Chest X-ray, PA view. Patient: 31 years old, sex M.
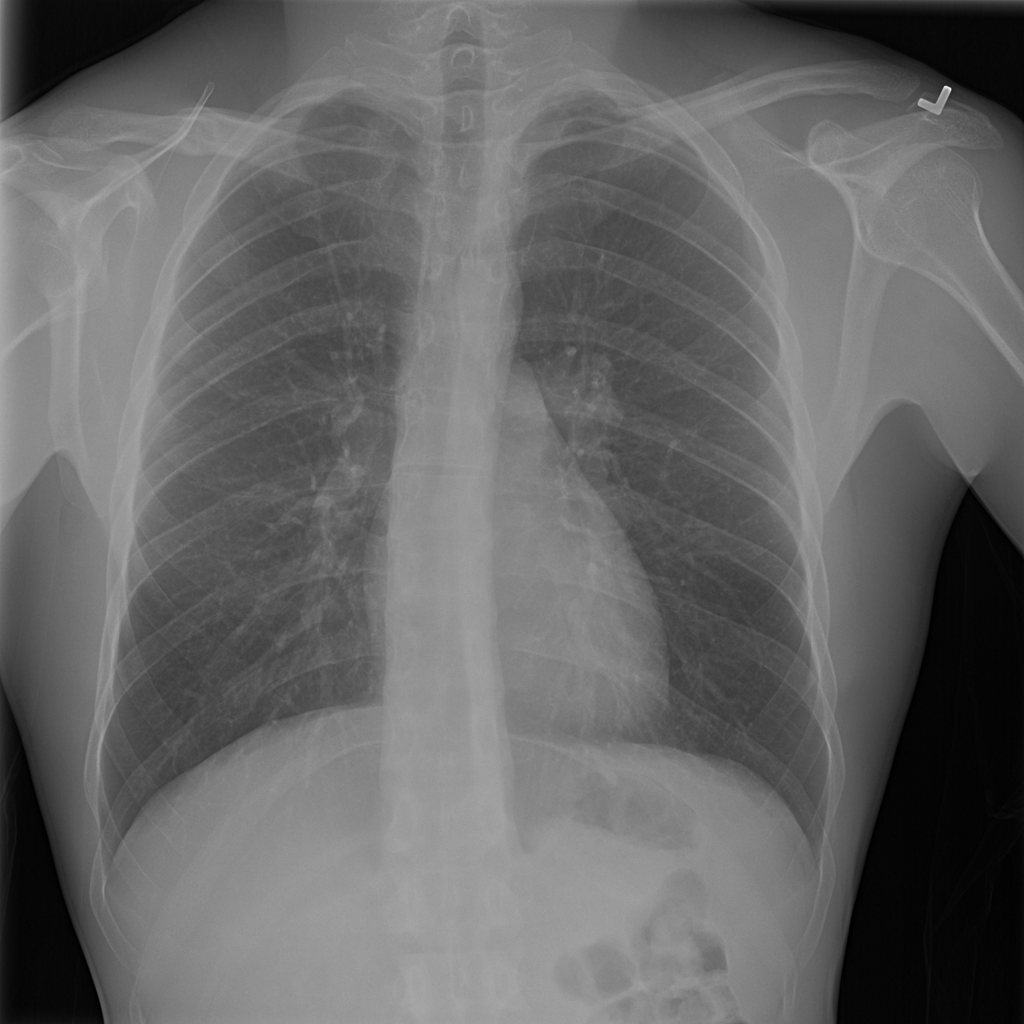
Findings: No Finding